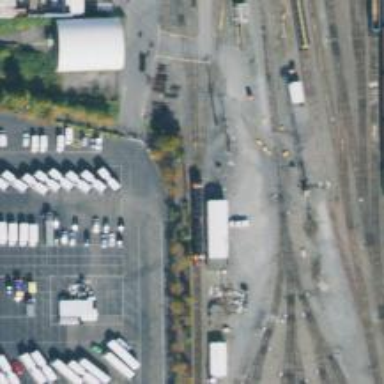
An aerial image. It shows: Railway yard used for servicing trains.